Question: I've have a method that loops through my core data fetched objects array and uses the price of each item and the quantity to work out the total price. It seems to work most of the time returning for e.g. 23.44, 3.65 but I've noticed that sometimes it will return for example 63.1 like below.

'''
+ (NSDecimalNumber *)totalPriceOfItems:(NSManagedObjectContext *)managedObjectContext
{
NSError *error = nil;
NSDecimalNumber *totalPrice = [[NSDecimalNumber alloc] initWithInt:0];
NSFetchRequest *fetchRequest = [[NSFetchRequest alloc] initWithEntityName:@"BagItem"];
// Get fetched objects and store in NSArray
NSArray *fetchedObjects = [managedObjectContext executeFetchRequest:fetchRequest error:&error];
for (BagItem *bagItem in fetchedObjects) {
NSDecimalNumber *price = [[NSDecimalNumber alloc] initWithDecimal:[[bagItem price] decimalValue]];
NSDecimalNumber *quantity = [[NSDecimalNumber alloc] initWithInt:[[bagItem quantity] intValue] + 1];
NSDecimalNumber *priceFromQuantity = [price decimalNumberByMultiplyingBy:quantity];
totalPrice = [totalPrice decimalNumberByAdding:priceFromQuantity];
NSLog(@"total: %@", totalPrice);
}
return totalPrice;
}
'''
Am I doing something wrong here?
Haven't had much experience using NSDecimalNumber but hopefully someone can help me figure this out.
Thanks for your time.
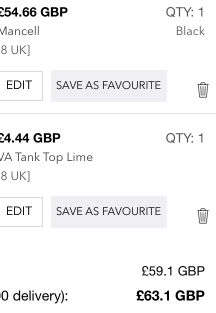
Answer: You can simply achieve that with the help of something like:
'''
NSLog(@"total: %.2f", [totalPrice floatValue]);
'''
or
'''
[NSString stringWithFormat:@"%.2f", [totalPrice floatValue]]
'''
which simply means two decimal places after the "."